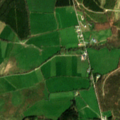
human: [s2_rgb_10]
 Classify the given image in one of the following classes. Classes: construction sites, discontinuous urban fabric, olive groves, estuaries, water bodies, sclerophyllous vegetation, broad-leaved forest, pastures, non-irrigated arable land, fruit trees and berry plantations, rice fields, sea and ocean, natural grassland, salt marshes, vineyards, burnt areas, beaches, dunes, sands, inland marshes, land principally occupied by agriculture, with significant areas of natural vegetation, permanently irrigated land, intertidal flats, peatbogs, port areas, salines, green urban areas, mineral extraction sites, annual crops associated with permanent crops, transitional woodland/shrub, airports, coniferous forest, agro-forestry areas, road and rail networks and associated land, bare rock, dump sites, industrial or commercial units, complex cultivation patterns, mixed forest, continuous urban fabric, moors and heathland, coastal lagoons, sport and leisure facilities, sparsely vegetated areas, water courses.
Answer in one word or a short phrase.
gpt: pastures, land principally occupied by agriculture, with significant areas of natural vegetation, coniferous forest, transitional woodland/shrub